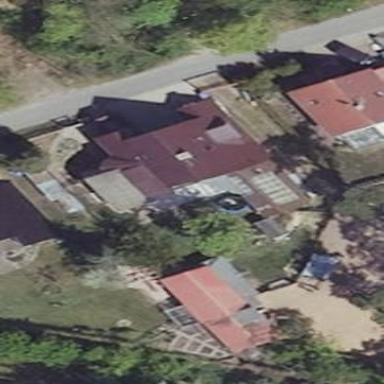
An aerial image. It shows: Residential house.